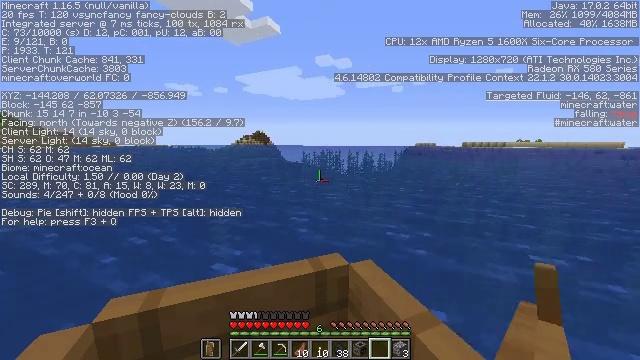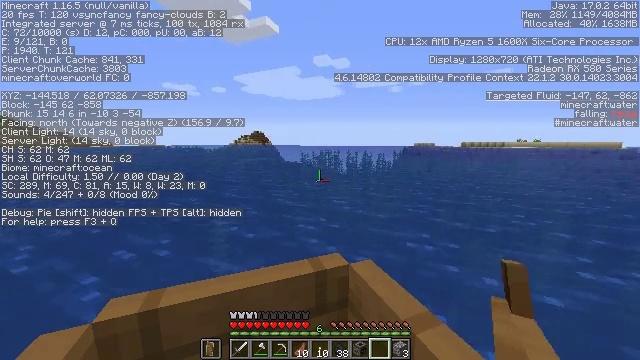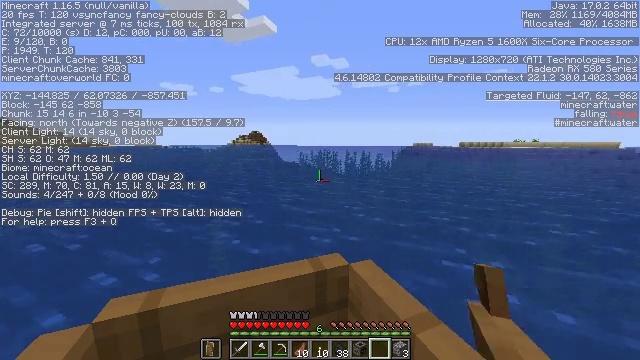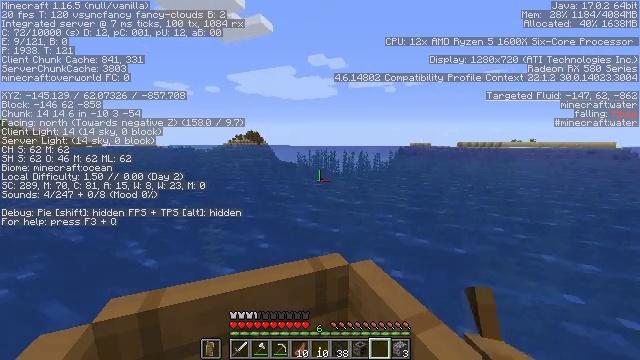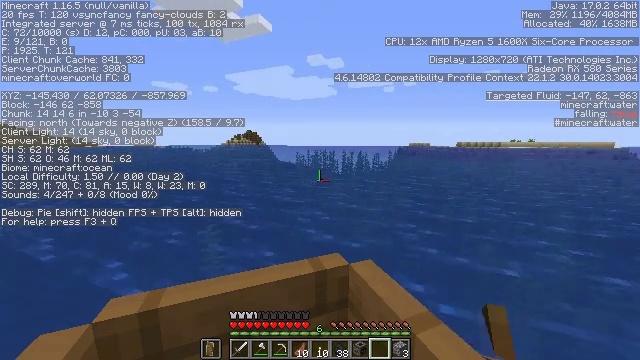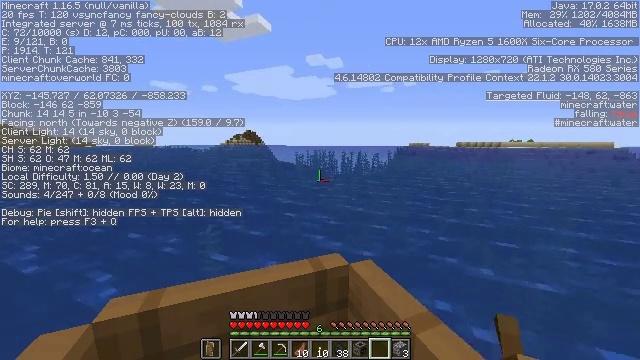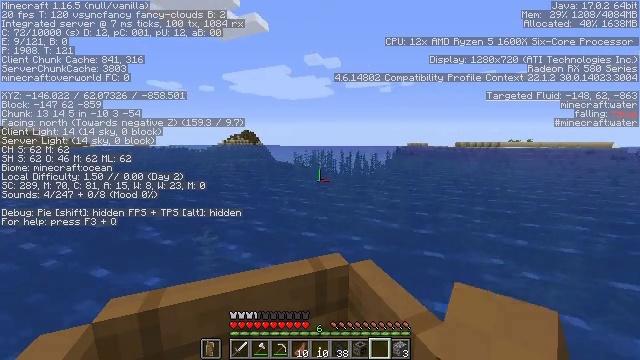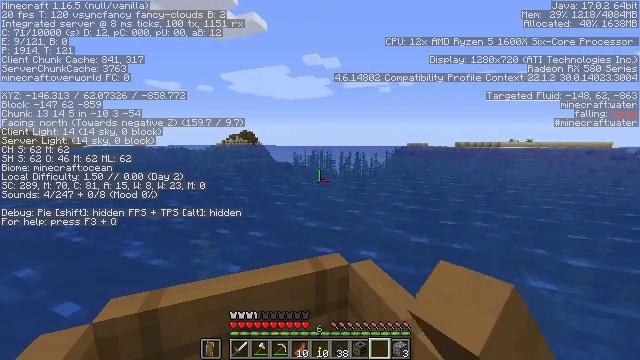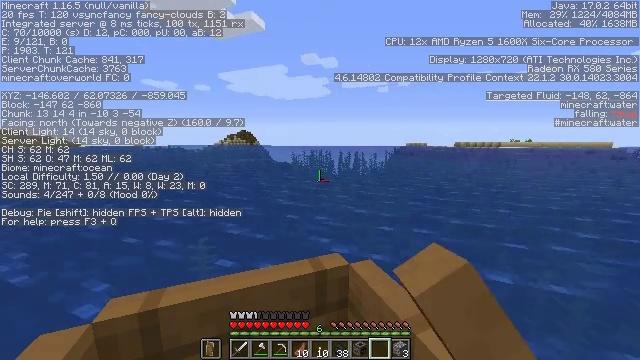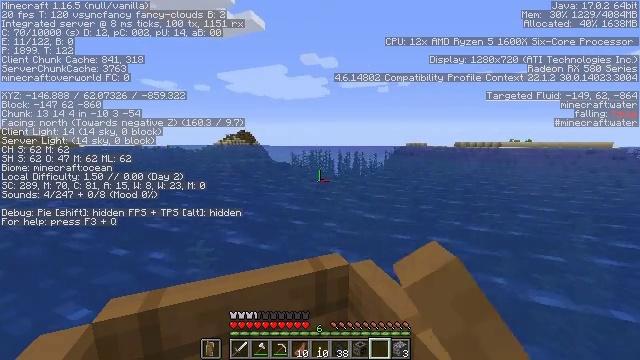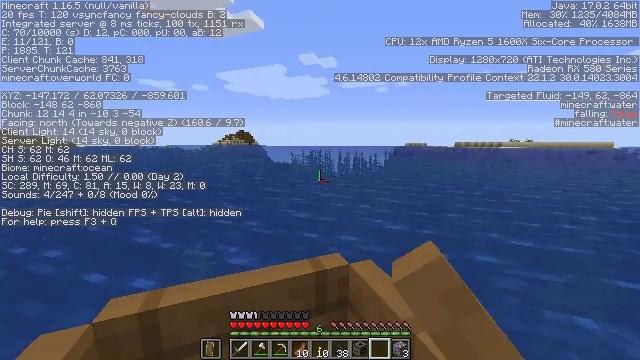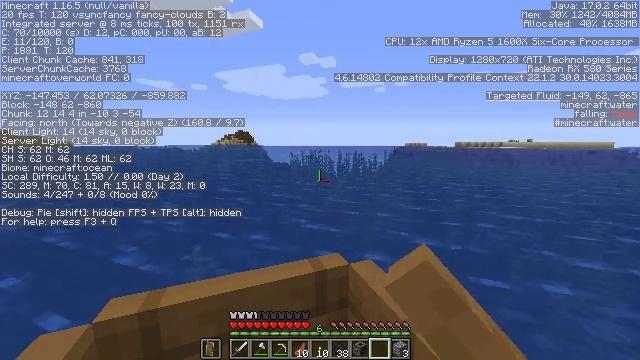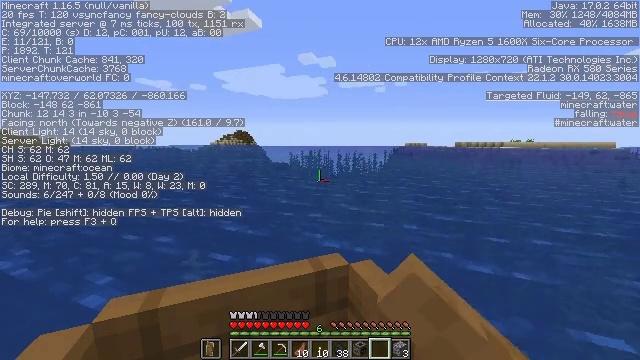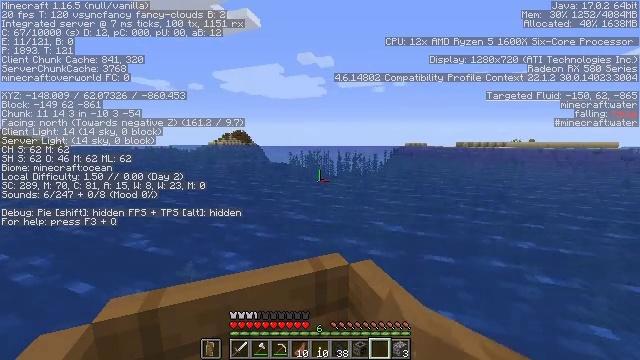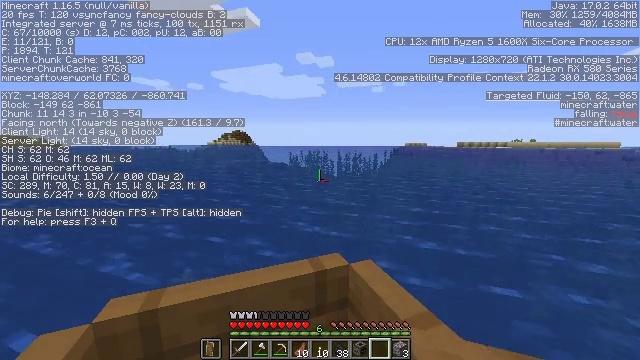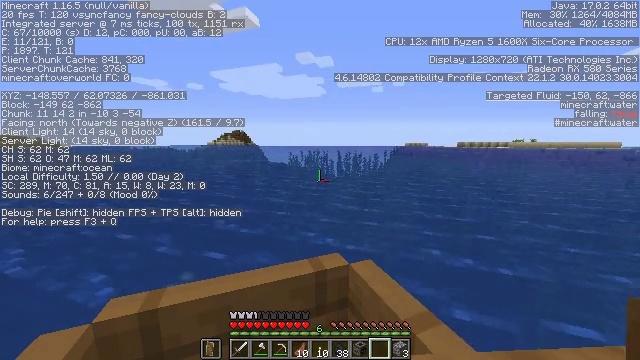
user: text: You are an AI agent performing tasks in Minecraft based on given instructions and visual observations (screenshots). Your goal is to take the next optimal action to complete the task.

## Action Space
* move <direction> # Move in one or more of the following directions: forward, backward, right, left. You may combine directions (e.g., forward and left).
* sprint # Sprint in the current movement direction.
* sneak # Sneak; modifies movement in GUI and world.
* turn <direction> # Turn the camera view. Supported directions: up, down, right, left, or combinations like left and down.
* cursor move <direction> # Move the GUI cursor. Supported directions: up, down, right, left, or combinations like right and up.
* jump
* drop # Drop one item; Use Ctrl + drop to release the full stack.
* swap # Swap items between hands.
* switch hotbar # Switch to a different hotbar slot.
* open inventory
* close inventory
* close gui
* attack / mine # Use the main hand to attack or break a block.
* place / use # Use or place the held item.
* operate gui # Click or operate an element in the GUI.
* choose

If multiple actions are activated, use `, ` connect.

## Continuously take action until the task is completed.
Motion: motion action
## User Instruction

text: Cut down the sugar cane stalks.
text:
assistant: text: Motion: move forward
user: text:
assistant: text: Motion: move forward
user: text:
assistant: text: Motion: move forward
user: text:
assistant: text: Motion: move forward
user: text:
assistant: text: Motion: move forward
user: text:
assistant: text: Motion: move forward
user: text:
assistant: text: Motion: move forward
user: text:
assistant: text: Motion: move forward
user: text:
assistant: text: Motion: move forward
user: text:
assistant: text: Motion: move forward
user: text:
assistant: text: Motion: move forward
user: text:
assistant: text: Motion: move forward
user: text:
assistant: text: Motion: move forward
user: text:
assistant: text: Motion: move forward
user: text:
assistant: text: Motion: move forward
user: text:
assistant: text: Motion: move forward
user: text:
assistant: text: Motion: move forward
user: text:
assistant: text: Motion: move forward
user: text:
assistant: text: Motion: move forward
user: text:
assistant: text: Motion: move forward
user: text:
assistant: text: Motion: move forward
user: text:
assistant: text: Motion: move forward
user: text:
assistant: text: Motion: move forward
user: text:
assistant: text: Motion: move forward
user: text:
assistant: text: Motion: move forward
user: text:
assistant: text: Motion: move forward
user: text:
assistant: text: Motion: move forward
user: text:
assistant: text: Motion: move forward
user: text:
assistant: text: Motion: move forward
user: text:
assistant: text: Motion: move forward